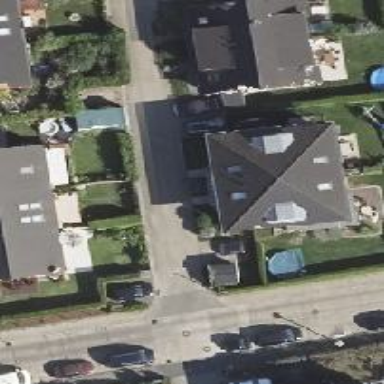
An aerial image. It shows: Semidetached house with pyramidal roof.